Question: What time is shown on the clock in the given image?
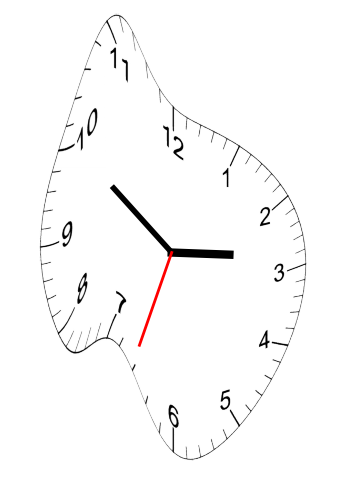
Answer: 02:50:33